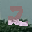
Label: 2